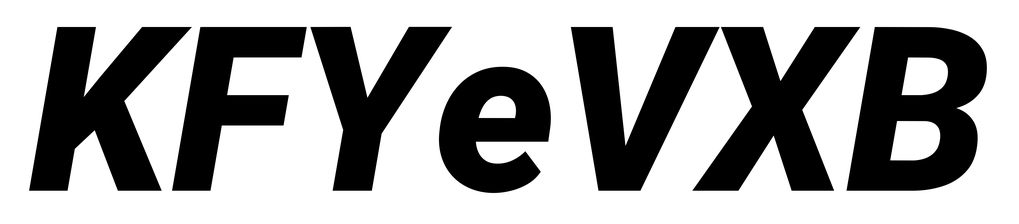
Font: Roboto-Italic_Black_Italic